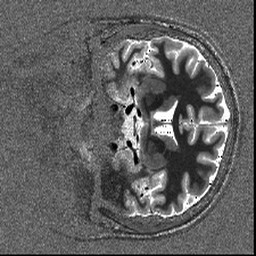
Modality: T1map
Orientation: coronal
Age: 27
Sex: male